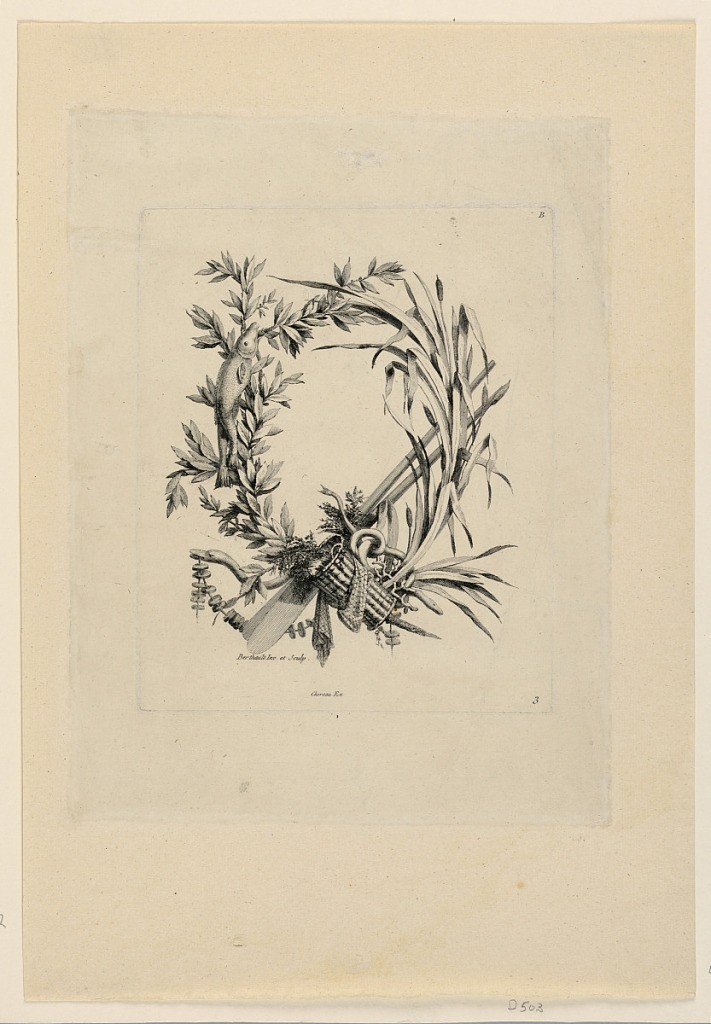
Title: Vignette no. 3, from "IIme Suite de Ciels de Lampes et Fleurons"
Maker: Pierre-Gabriel Berthault, French, 1737–1831
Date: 1770–1780
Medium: Etching on paper
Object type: Print
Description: A bough, a stem of reed, fishes, objects of fishing. Signed.